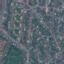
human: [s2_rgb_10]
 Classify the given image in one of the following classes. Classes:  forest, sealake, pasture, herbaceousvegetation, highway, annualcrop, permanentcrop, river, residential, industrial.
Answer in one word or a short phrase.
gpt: Residential